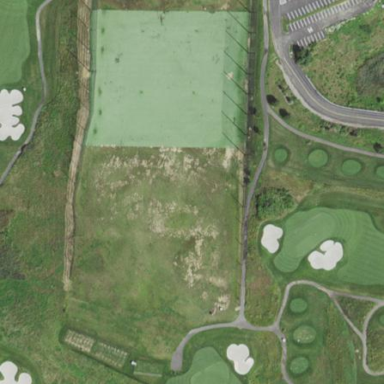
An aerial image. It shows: Grassy area designated for driving range golf.